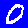
Digit: 0